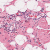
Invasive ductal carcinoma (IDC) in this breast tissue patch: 0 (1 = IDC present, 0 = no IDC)